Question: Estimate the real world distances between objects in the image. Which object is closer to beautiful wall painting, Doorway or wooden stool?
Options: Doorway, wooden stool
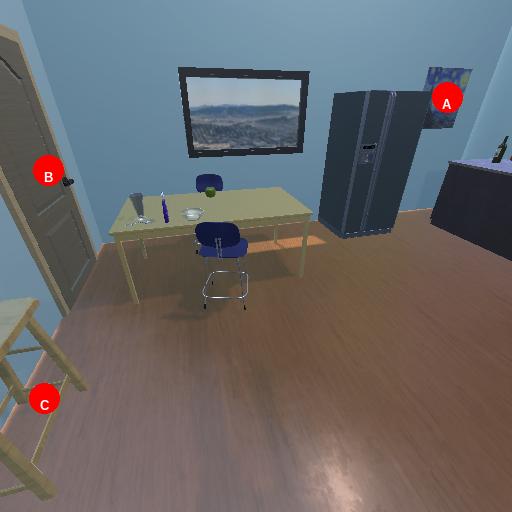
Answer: Doorway